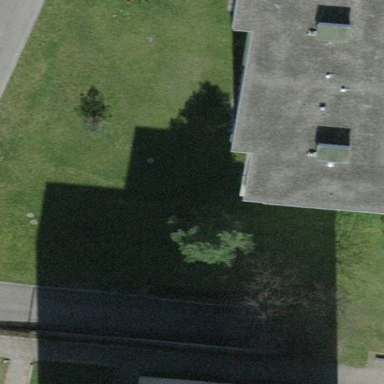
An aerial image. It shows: Flat-roofed apartment building.